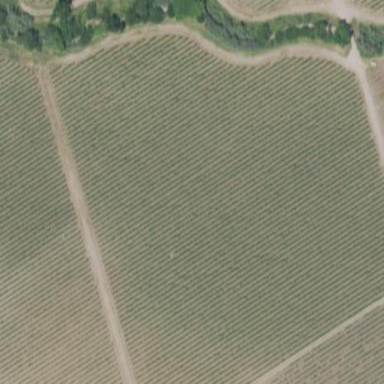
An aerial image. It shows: Vineyard where grapes are grown.